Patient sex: M
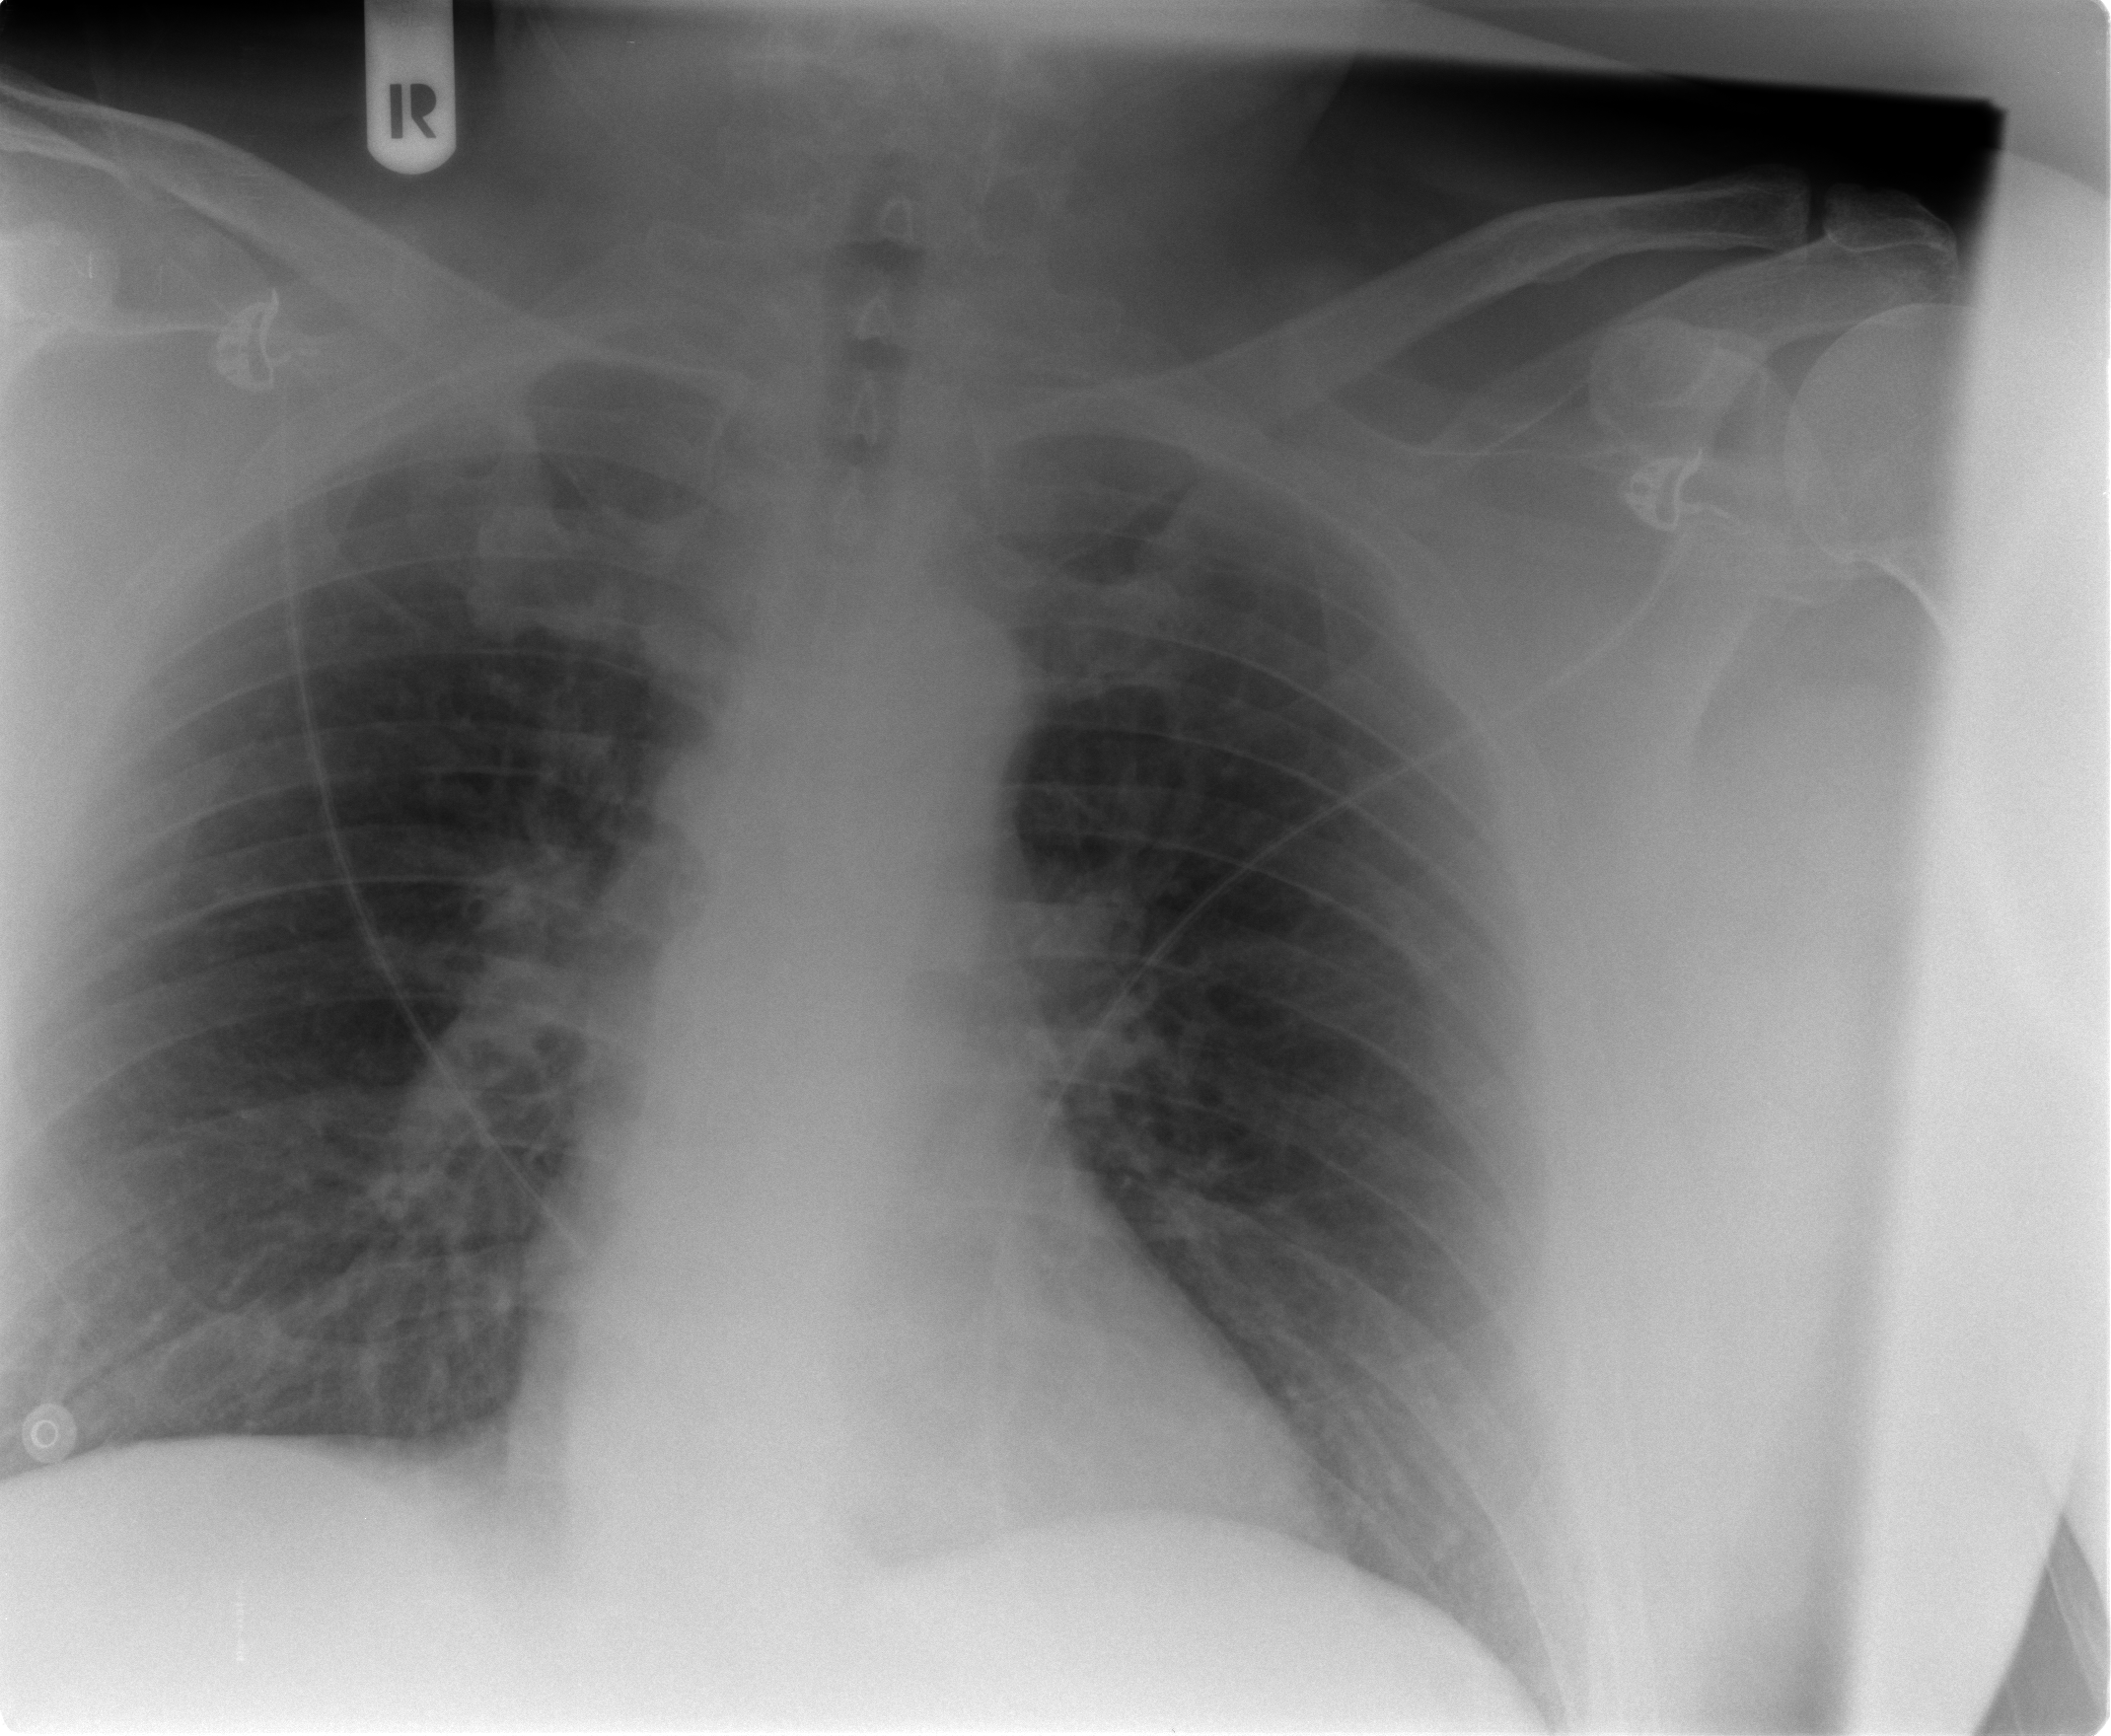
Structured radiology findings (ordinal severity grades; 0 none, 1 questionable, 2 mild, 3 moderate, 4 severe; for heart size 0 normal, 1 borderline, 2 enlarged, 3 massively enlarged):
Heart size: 0
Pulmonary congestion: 2
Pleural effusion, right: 0
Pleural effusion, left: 0
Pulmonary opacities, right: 0
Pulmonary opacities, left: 0
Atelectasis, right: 0
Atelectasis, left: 0